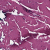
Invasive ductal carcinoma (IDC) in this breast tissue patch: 0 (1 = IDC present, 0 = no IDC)